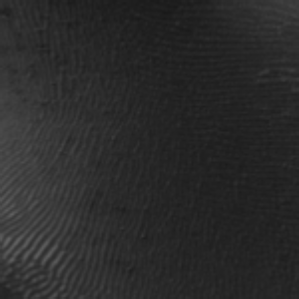
Label: frost